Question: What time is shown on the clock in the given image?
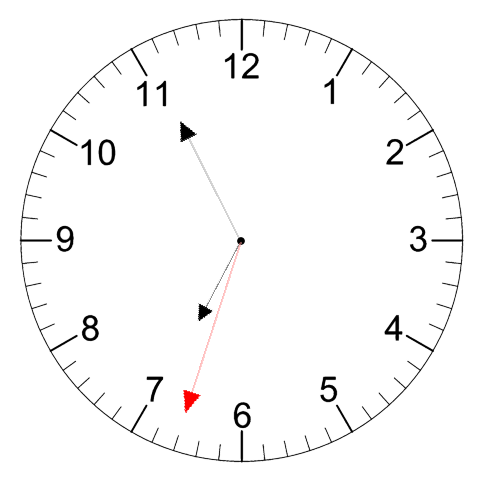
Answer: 06:55:33